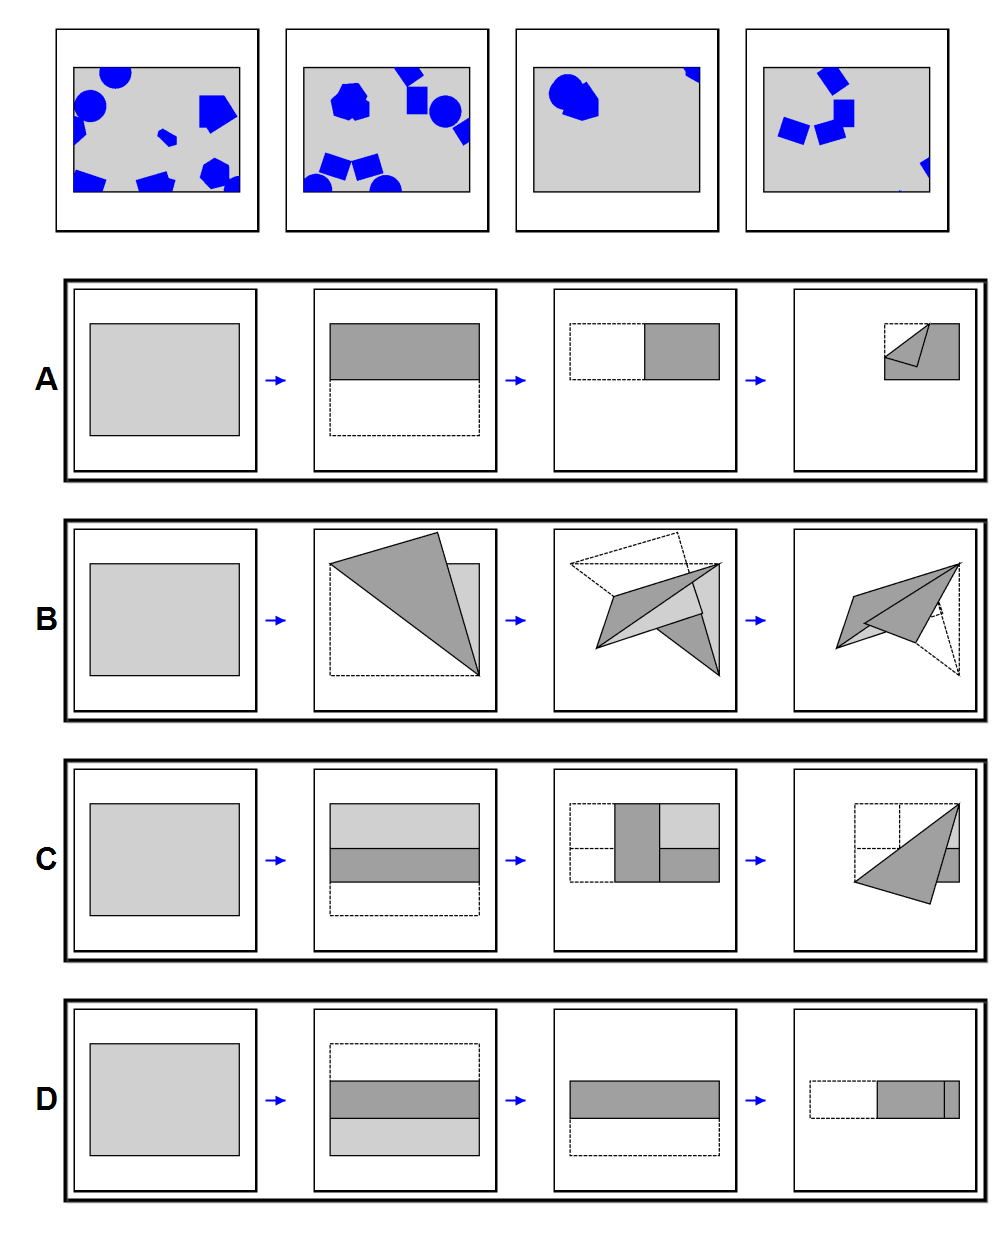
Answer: B